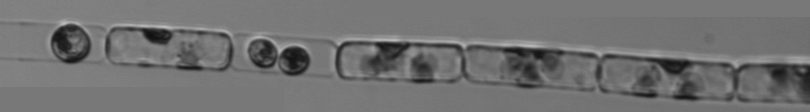
Label: Guinardia_delicatula_TAG_internal_parasite